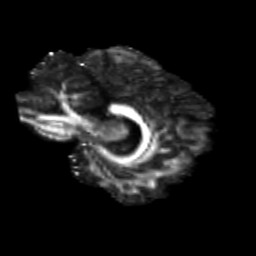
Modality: FA
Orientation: sagittal
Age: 26
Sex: female
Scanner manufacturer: siemens
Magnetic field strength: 3 T
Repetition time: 3.5 s
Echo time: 0.125 s